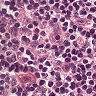
Metastatic tissue present: no